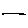
Label: line